Interaction volume radius: 5 \u00c5
Interaction volume height: 10 \u00c5
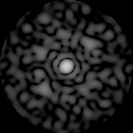
Disorder parameter: 0.8472